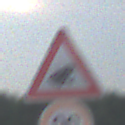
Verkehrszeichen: AmphibienwanderungLinks
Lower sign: Geschwindigkeit80
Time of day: SunriseSunset
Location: Outdoor (Nature)
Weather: PartlyCloudy
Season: NotSpecified
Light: Natural